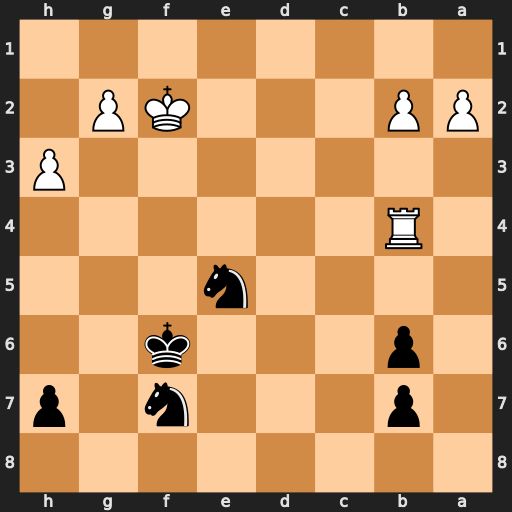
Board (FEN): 8/1p3n1p/1p3k2/4n3/1R6/7P/PP3KP1/8
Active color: b
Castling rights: -
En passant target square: -
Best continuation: Nd3+ Ke2 Nxb4